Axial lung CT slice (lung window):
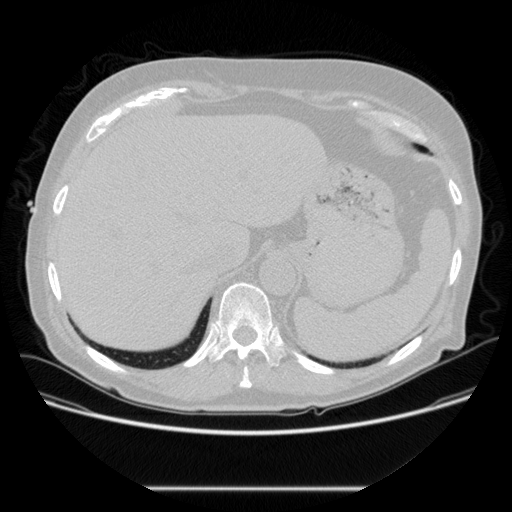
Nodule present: no